Question: I have a class with config. And I have a method entityManagerFactory() that tagged like Bean.
'''
@Configuration
@EnableTransactionManagement
@PropertySource({ "classpath:hibernate.properties" })
@EnableJpaRepositories
public class PersistenceJPAConfig {
@Bean
public LocalContainerEntityManagerFactoryBean entityManagerFactory() {
LocalContainerEntityManagerFactoryBean em = new LocalContainerEntityManagerFactoryBean();
em.setDataSource(dataSource());
em.setPackagesToScan(new String[] { "java.entities" });
JpaVendorAdapter vendorAdapter = new HibernateJpaVendorAdapter();
em.setJpaVendorAdapter(vendorAdapter);
em.setJpaProperties(additionalProperties());
return em;
}
@Bean
public DataSource dataSource(){
DriverManagerDataSource dataSource = new DriverManagerDataSource();
dataSource.setDriverClassName("com.mysql.cj.jdbc.Driver");
dataSource.setUrl("jdbc:mysql://localhost:3306/carpark?useUnicode=true&useJDBCCompliantTimezoneShift=true&useLegacyDatetimeCode=false&serverTimezone=UTCx'");
dataSource.setUsername( "root" );
dataSource.setPassword( "1111" );
return dataSource;
}
@Bean
public PlatformTransactionManager transactionManager(EntityManagerFactory emf){
JpaTransactionManager transactionManager = new JpaTransactionManager();
transactionManager.setEntityManagerFactory(emf);
return transactionManager;
}
@Bean
public PersistenceExceptionTranslationPostProcessor exceptionTranslation(){
return new PersistenceExceptionTranslationPostProcessor();
}
public Properties additionalProperties() {
Properties properties = new Properties();
properties.setProperty("hibernate.hbm2ddl.auto", "update");
properties.setProperty("hibernate.dialect", "org.hibernate.dialect.MySQL5Dialect");
return properties;
}
'''
}
And I have a service that use EntityManager. EntityManager tagged like @Autowired, and spring create EntityManager is null. Where I'm configured incorrectly. I need to entityManager with fields from method entityManagerFactory() (in class PersistenceJPAConfig).
'''
@Service
public class BusService {
@Autowired
private BusRepository busRepository;
@Autowired
private EntityManager entityManager;
public void getBus(){
try{
entityManager.getTransaction().begin();
Query query = entityManager.createNativeQuery("SELECT ID, NUMBER , Rote_ID FROM bus", Bus.class);
busRepository.save(query.getResultList());
System.out.println(busRepository.toString());
}finally {
entityManager.getTransaction().commit();
}
}
'''
}
my packages are located like this

thanks in advance
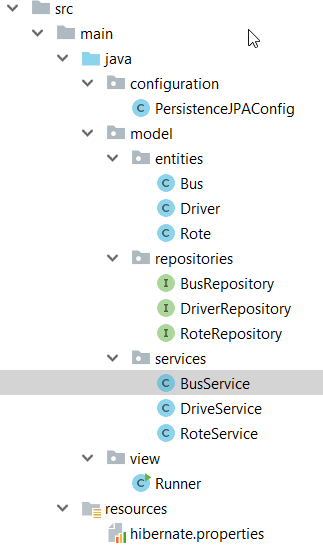
Answer: You should use the '@PersistenceContext' annotation to inject the entity manager:
'''
@Service
public class BusService {
@Autowired
private BusRepository busRepository;
@PersistenceContext
private EntityManager entityManager;
public void getBus(){
try{
entityManager.getTransaction().begin();
Query query = entityManager.createNativeQuery("SELECT ID, NUMBER , Rote_ID FROM bus", Bus.class);
busRepository.save(query.getResultList());
System.out.println(busRepository.toString());
} finally {
entityManager.getTransaction().commit();
}
}
'''
there are several reasons to do that, you can get an overview <URL>
and update you configuration class with the @ComponentScan annotation
'''
@Configuration
@EnableTransactionManagement
@PropertySource({ "classpath:hibernate.properties" })
@EnableJpaRepositories
@ComponentScan(basePackages = {
"model.service"})
public class PersistenceJPAConfig {
....
@Bean
public LocalContainerEntityManagerFactoryBean entityManagerFactory() { LocalContainerEntityManagerFactoryBean em = new
LocalContainerEntityManagerFactoryBean();
em.setDataSource(dataSource());
em.setPackagesToScan(new String[] { "model.entities" });
JpaVendorAdapter vendorAdapter = new HibernateJpaVendorAdapter();
em.setJpaVendorAdapter(vendorAdapter);
em.setJpaProperties(additionalProperties());
return em;
}
....
'''